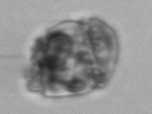
Label: Proterythropsis